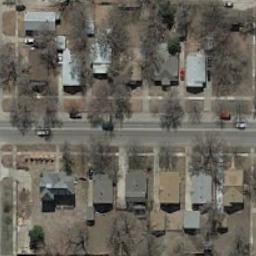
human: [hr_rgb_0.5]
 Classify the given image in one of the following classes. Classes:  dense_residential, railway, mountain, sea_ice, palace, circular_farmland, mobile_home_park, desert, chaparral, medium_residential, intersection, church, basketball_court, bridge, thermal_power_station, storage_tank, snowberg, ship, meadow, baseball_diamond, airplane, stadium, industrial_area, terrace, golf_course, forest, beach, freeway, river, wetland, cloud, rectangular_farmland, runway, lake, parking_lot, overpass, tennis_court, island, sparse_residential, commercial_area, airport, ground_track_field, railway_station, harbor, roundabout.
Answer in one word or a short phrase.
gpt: medium_residential